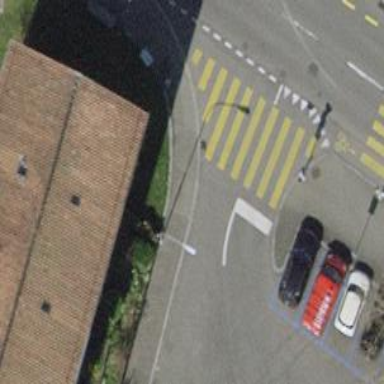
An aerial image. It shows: Zebra crossing with traffic signals. The crossing is marked by traffic lights.